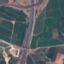
Land use / land cover class: Highway